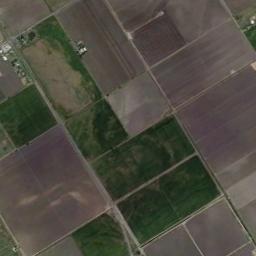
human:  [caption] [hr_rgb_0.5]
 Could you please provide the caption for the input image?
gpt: Some rectangular farmlands of different colors are arranged in neat rows .

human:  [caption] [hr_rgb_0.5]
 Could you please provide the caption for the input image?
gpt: There are many rectangular farmlands of different shades .

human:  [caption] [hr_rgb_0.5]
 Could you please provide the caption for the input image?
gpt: There are some green and bare rectangular farmland .

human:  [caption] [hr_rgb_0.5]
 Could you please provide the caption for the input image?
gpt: Many neatly arranged green, light purple and tan mixed rectangular farmlands of different sizes .

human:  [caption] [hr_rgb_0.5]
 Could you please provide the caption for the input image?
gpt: There are some brown rectangular farmlands and green ones .